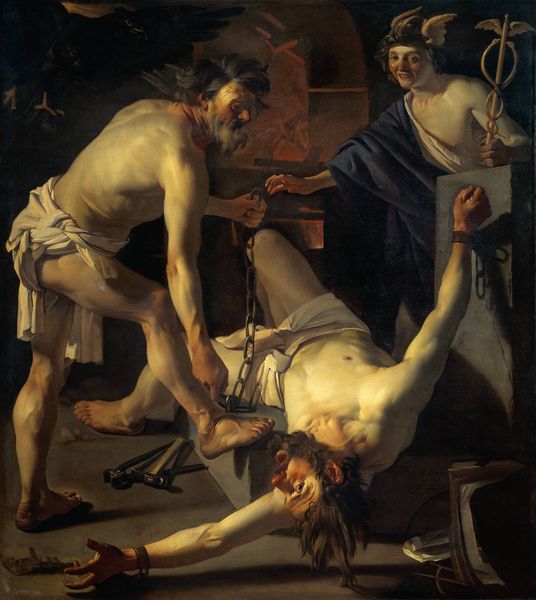
Titel: Prometheus
Künstler: Dirck van Baburen
Standort: Amsterdam
Institution: Rijksmuseum
Schlagwörter: blau, dunkel, feuer, flügel, fuß, gemälde, gott, hand, himmel, kopf, körper, lendenschurz, mann, nackt, schatten, schurz, umhang, weiß, akte, frauen, gelb, ocker, braun, brust, bunt, frau, haar, hell, hut, licht, mund, männer, nacht, nase, raum, schwarz, szene, zimmer, haus, rot, tuch, beige, bart, bärte, arm, barock, falten, gesicht, halten, mord, rache, stein, tot, hals, hände, innenraum, boden, gewand, haare, mantel, engel, helldunkel, bein, liegen, italien, schuhe, stab, farben, kette, gewalt, muskeln, bett, nagel, oberkörper, eisen, zangen, corinth, hängen, lendentuch, kreuz, vulkan, gefangen, streit, brutal, ketten, strafe, helm, mythologie, liege, werkstatt, werkzeug, kerker, hel, christus, jesus, kreuzigung, hammer, götter, hilfe, leid, leiden, qual, schmerz, toga, griechisch, mythologisch, fall, perseus, schlangen, bleich, opfer, apoll, hermes, götterbote, merkur, gefangener, heilung, schmerzen, bote, flügelhelm, mars, schrei, petrus, strecken, mäner, zepter, fessel, zange, nachricht, couleur, schmiede, martyrium, schrecklich, folter, marter, grausam, angebunden, kopfüber, biblische szene, rennaisance, caravaggio, angekettet, zerren, grec, dieu, foltern, kreuzesabnahme, baccus, prometheus, engelsflügel, merkurstab, befreiung, äskulapstab, ribera, eisenkette, bestrafung, herold, torture, marterwerkzeug, pritsche, caduceus, barockmalerei, lendenschurze, festmachen, tortur, ter brugghen, vulcain, ^mars, streckbank, kreuzanheftung, fraz+petrus, carravagio, ankettung, +festmachen, caducé, caducée, forge, ephaistos, engelsföügel